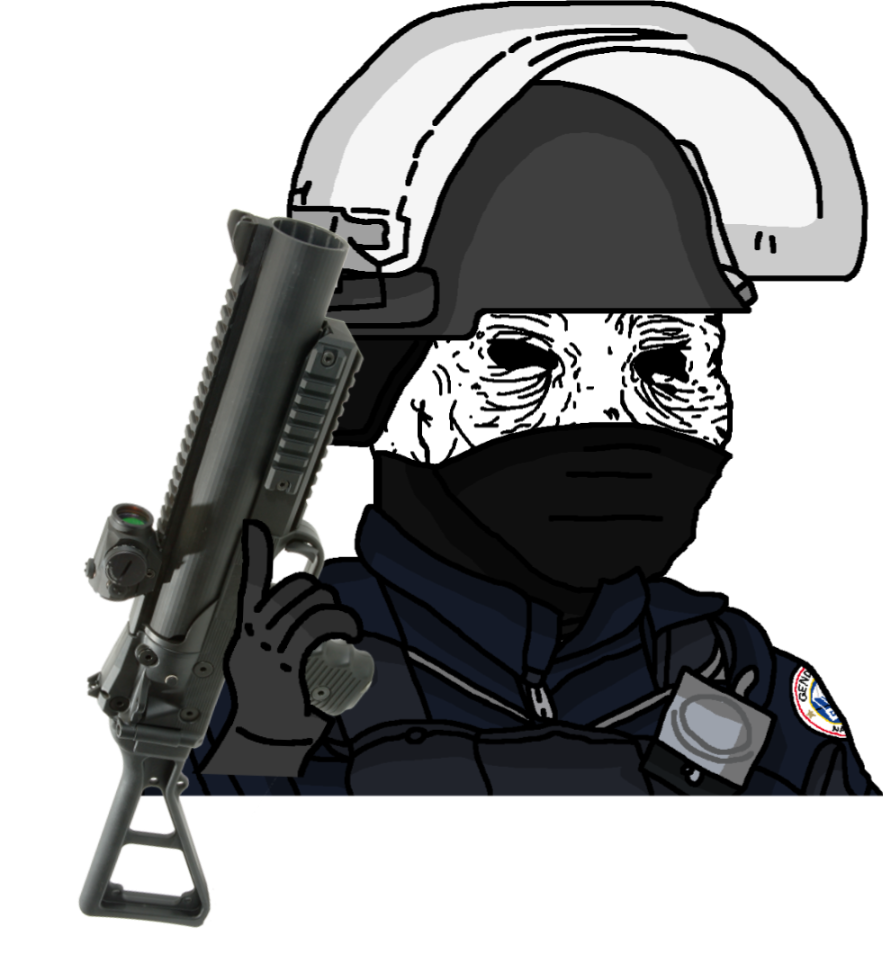
Label: 5_Tired_Wojak